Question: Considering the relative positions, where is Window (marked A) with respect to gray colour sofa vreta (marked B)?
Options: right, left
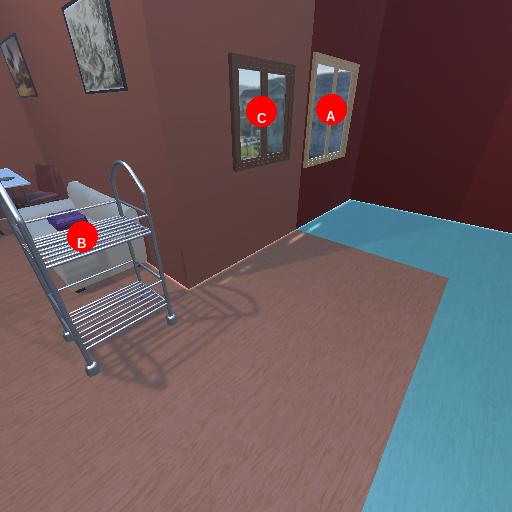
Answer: right